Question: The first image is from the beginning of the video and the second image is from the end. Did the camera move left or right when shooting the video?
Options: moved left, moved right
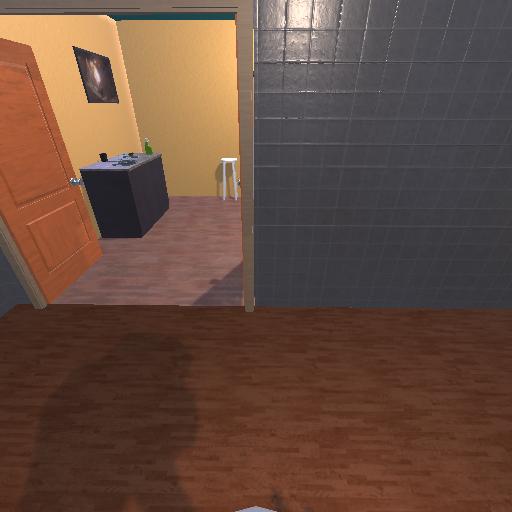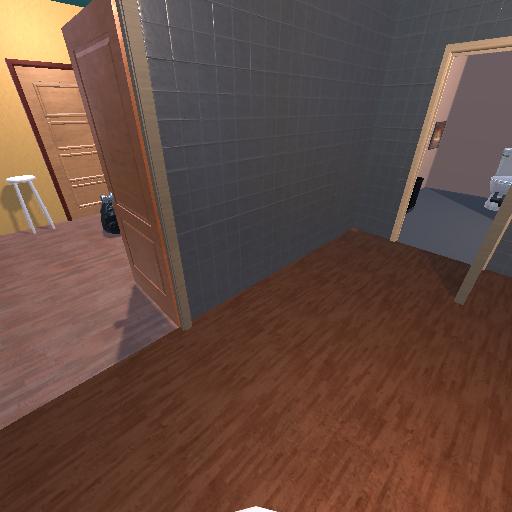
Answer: moved left